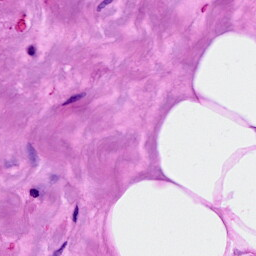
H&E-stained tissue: Breast